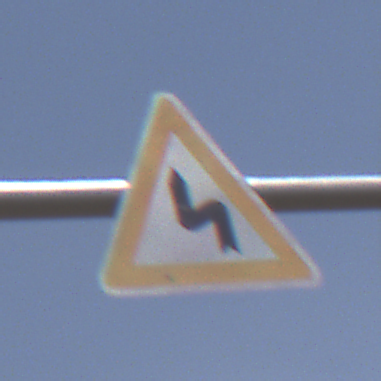
Verkehrszeichen: DoppelkurveZunaechstLinks
Umgebung: Outdoor, Nature
Tageszeit: Midday
Wetter: PartlyCloudy
Licht: Natural
Jahreszeit: NotSpecified
Kontrast: HighContrast